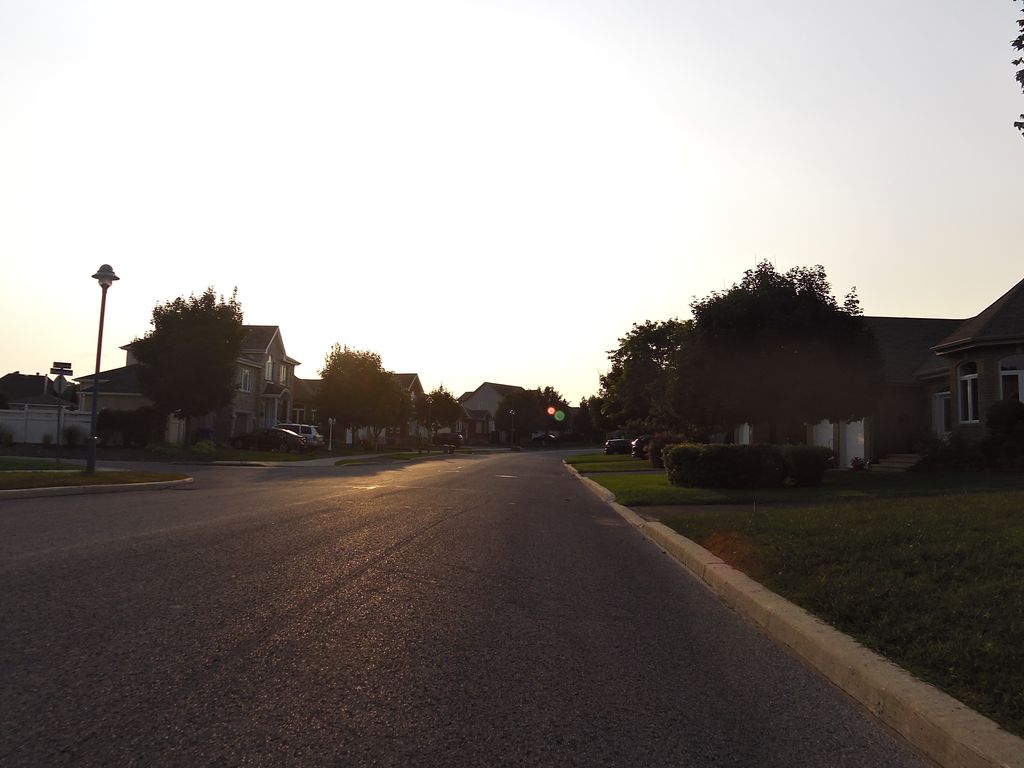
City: ottawa-gatineau